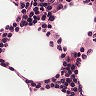
Metastatic tissue present: no